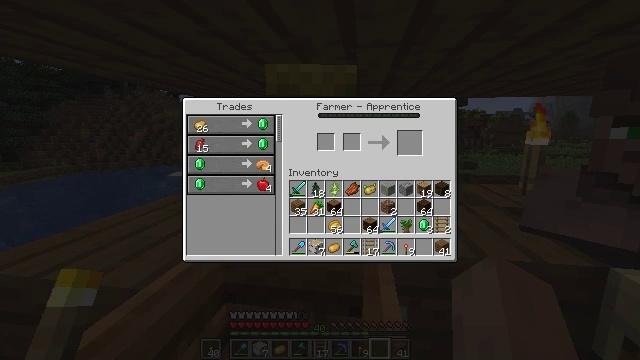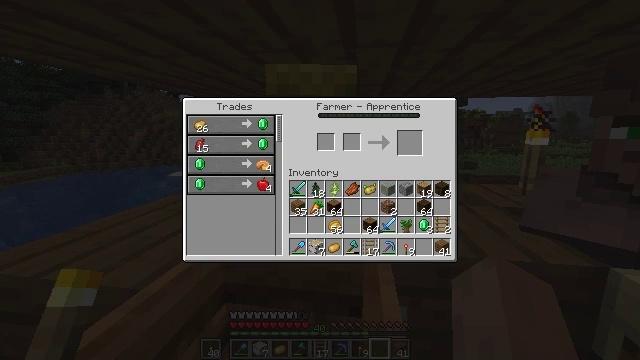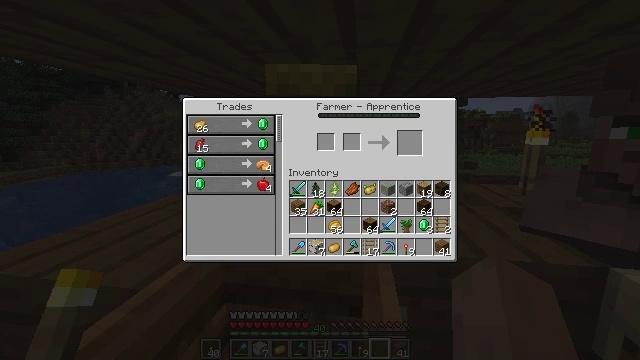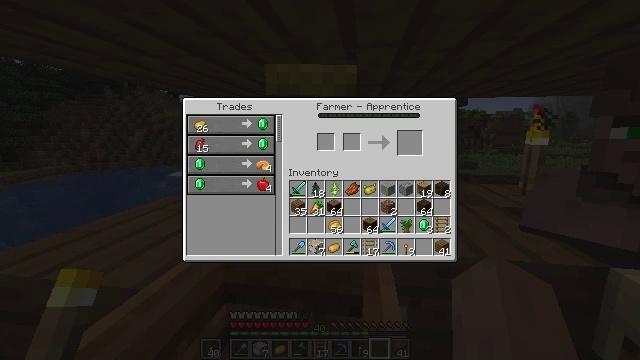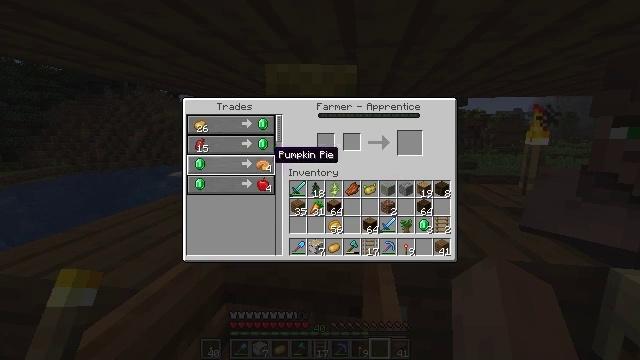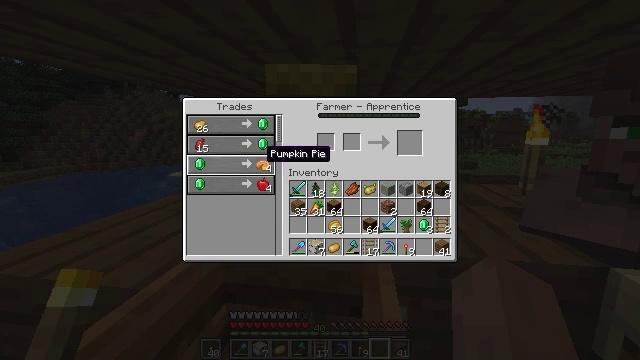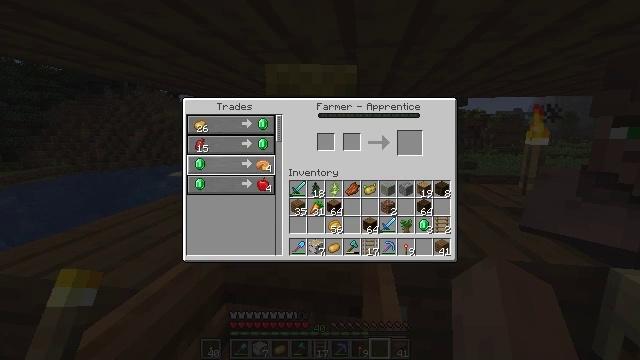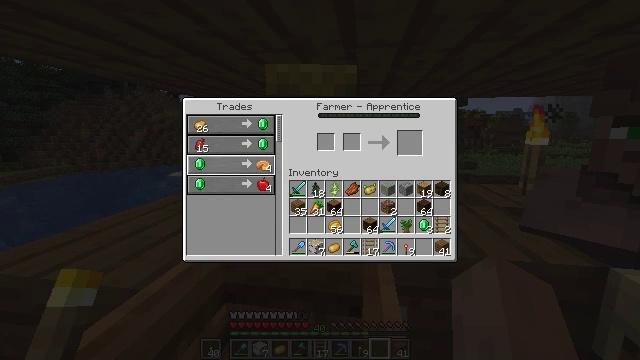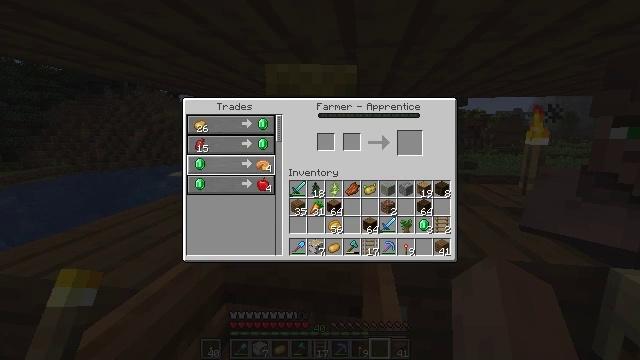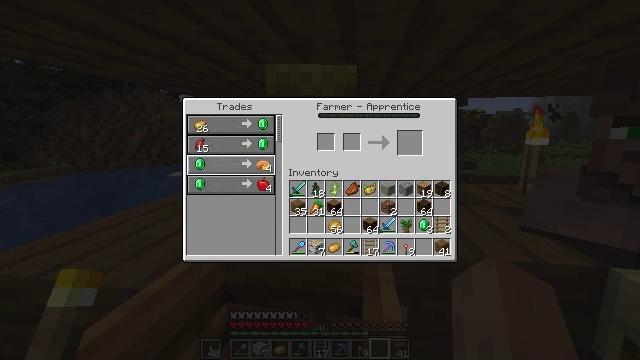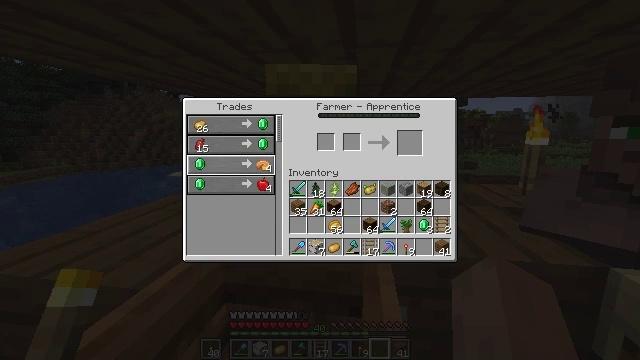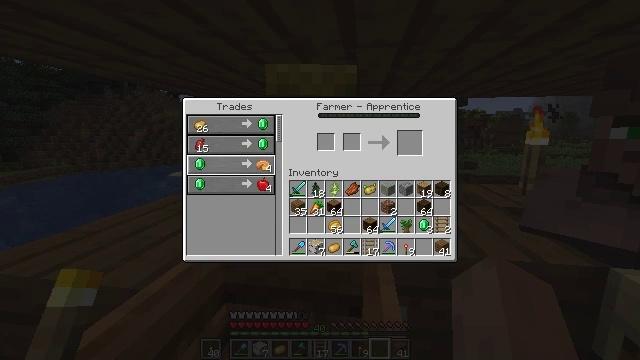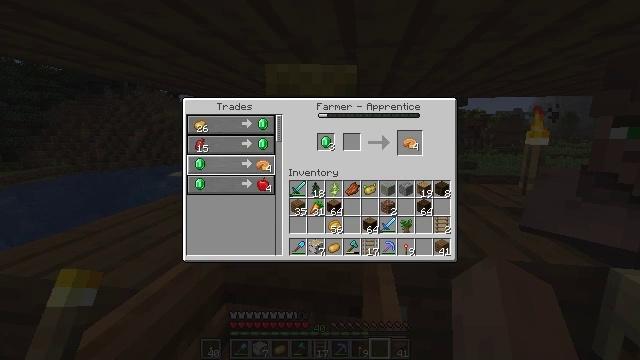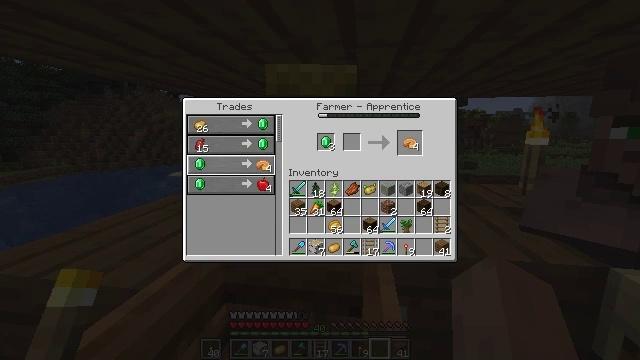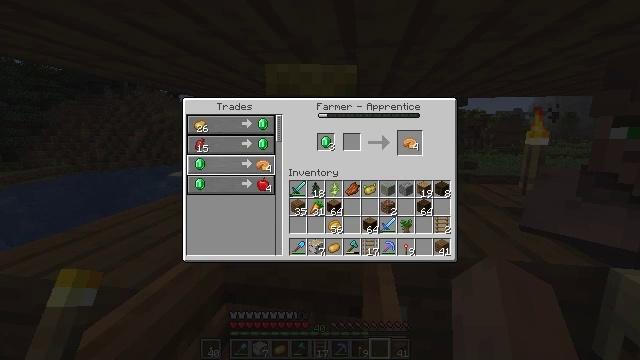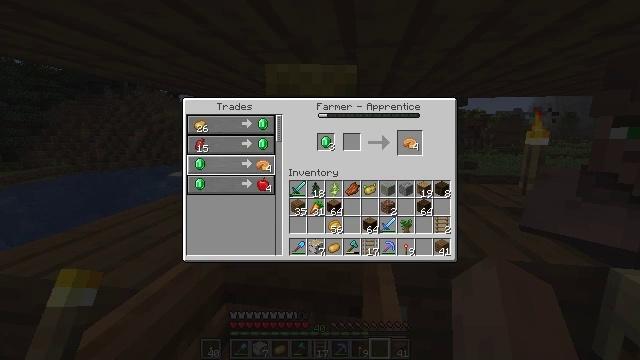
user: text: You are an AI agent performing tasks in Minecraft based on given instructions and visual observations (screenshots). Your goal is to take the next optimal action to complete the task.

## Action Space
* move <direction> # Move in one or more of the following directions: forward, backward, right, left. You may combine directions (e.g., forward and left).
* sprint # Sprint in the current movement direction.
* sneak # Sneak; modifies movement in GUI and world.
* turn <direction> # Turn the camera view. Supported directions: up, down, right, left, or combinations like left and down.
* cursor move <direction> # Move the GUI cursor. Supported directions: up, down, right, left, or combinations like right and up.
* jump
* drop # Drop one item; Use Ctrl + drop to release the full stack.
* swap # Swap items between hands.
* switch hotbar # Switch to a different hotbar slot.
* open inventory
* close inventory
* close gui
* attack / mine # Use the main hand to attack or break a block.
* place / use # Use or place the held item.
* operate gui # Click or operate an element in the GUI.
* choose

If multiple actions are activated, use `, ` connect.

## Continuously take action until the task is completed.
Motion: motion action
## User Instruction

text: Put pumpkin, sugar, and an egg in the crafting grid for a pumpkin pie.
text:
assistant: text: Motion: sneak, cursor move left
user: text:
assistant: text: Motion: sneak, cursor move left
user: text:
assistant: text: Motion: sneak, cursor move left
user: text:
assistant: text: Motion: sneak, cursor move left
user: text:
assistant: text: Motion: sneak, cursor move left
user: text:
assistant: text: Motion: sneak, cursor move left
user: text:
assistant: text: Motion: sneak
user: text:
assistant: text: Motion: sneak
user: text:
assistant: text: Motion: sneak
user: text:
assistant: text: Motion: sneak
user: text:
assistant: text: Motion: sneak
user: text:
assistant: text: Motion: sneak, operate gui
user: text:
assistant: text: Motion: sneak, operate gui
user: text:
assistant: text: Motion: sneak, operate gui
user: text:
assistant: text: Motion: sneak
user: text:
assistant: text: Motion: sneak, cursor move right
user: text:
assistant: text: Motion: sneak, cursor move right
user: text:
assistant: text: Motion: sneak, cursor move right
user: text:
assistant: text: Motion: sneak, cursor move right
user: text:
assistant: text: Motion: sneak
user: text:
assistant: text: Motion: sneak
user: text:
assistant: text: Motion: sneak
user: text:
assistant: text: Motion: sneak
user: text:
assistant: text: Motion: sneak
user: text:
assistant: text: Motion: sneak
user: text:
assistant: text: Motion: sneak
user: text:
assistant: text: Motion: sneak
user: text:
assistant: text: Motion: sneak, cursor move right
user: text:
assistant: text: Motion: sneak
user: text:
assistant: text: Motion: sneak